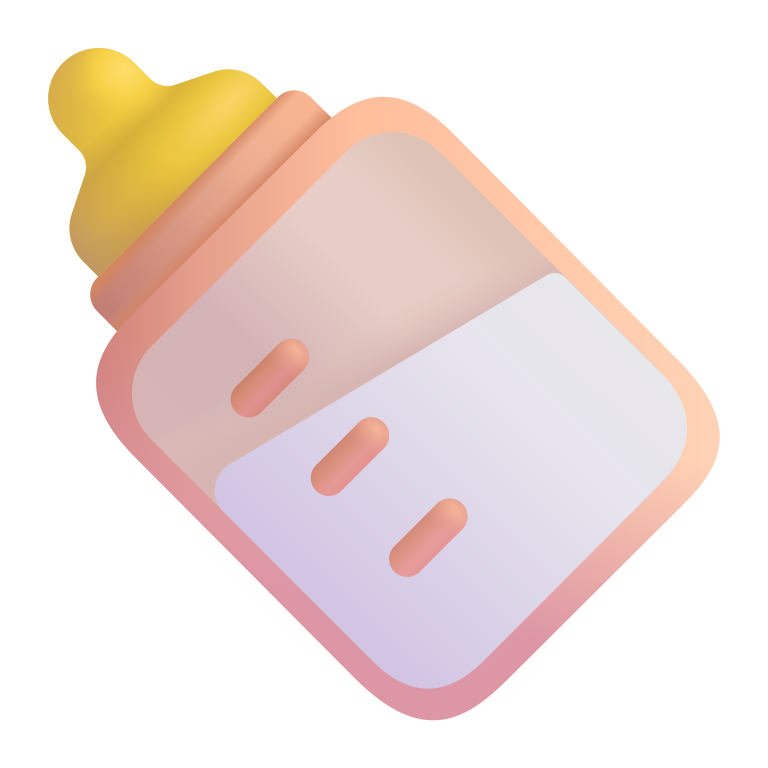
baby bottle color